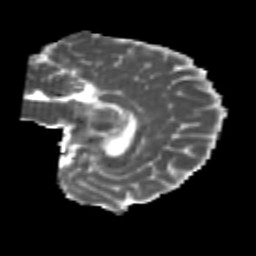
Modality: MD
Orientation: sagittal
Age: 22
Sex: female
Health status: healthy
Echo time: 0.074 s